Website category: sports
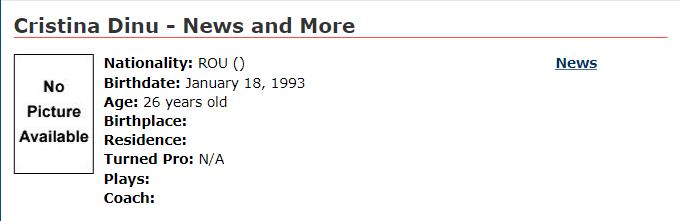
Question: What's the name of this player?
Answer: Cristina Dinu

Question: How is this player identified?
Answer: Cristina Dinu

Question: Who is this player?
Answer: Cristina Dinu

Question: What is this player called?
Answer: Cristina Dinu

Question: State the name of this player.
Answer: Cristina Dinu

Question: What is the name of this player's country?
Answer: ROU

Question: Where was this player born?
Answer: ROU

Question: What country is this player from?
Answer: ROU

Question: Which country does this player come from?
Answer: ROU

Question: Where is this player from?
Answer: ROU

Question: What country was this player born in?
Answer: ROU

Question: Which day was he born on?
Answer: January 18, 1993

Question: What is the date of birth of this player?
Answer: January 18, 1993

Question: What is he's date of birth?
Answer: January 18, 1993

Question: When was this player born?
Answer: January 18, 1993

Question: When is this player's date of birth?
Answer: January 18, 1993

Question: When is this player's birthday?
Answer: January 18, 1993

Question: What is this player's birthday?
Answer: January 18, 1993

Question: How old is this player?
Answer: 26 years old

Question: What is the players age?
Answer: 26 years old

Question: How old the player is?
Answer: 26 years old

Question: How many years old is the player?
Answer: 26 years old